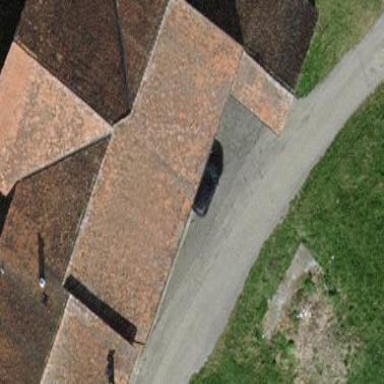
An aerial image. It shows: Farm building.